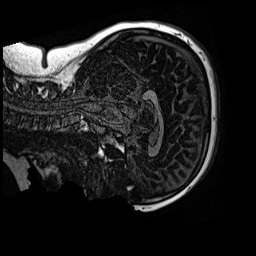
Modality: MP2RAGE
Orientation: sagittal
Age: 10
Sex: female
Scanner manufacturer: siemens
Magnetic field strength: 3 T
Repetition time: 4 s
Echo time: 0.00299 s